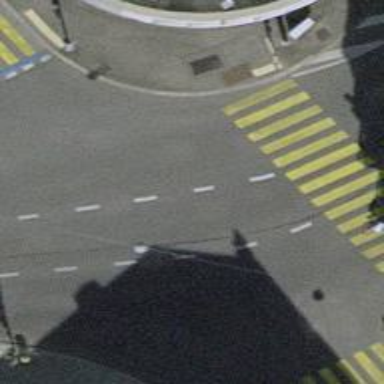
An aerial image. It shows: Road with traffic signals.